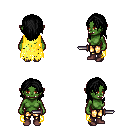
a pixel art fantasy rpg character, female body template, orc, green skin, yellow tattered cape, gold greaves, black long hairstyle, maroon shoes, dagger, four views (front, back, left, right), 2x2 character sprite sheet, small pixel art, hard edges, no anti-aliasing